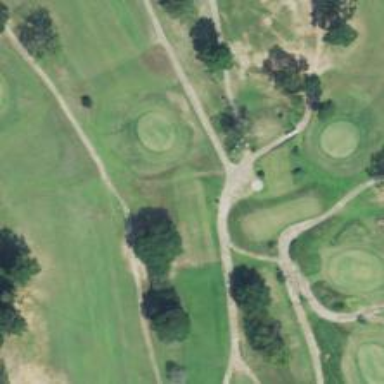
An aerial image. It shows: Path for both roads and golfers.